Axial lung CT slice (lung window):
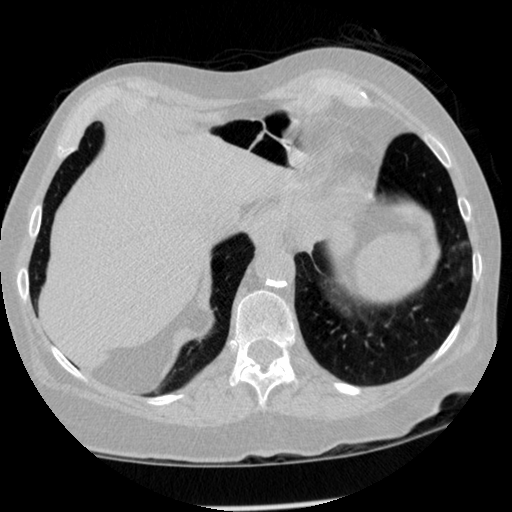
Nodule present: no